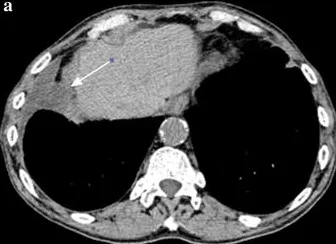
Computed tomography (CT) of the torax. A; Pathological tissue with elongated morphology of maximum diameter of 6 cm.
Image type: radiology (ct)